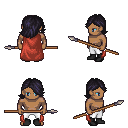
a pixel art fantasy rpg character, male body template, human, dark skin, maroon cape, white pants, raven swoop hairstyle, black shoes, spear, four views (front, back, left, right), 2x2 character sprite sheet, small pixel art, hard edges, no anti-aliasing